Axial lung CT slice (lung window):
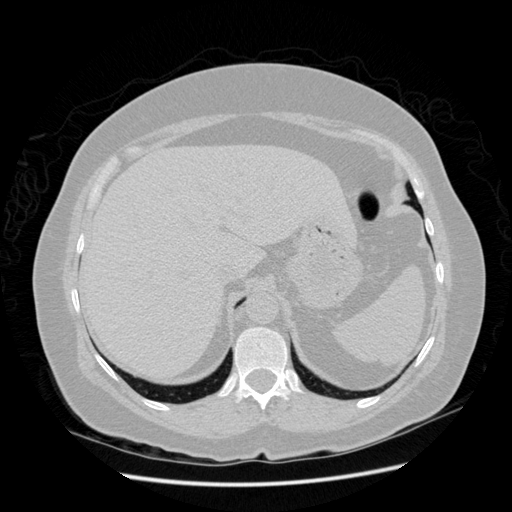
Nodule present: no